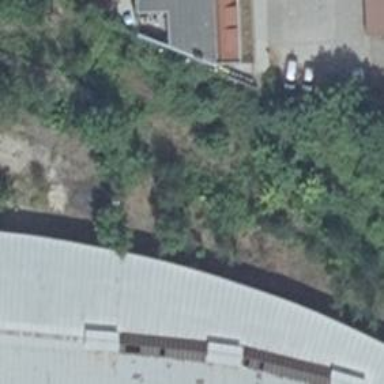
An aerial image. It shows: Abandoned railway.